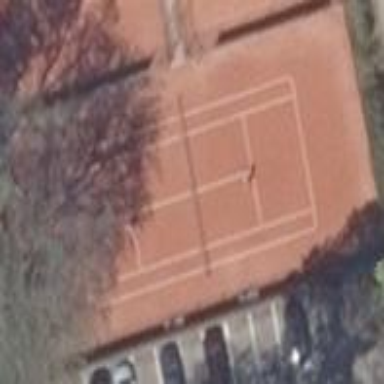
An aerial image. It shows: Clay tennis court in leisure land pitch.